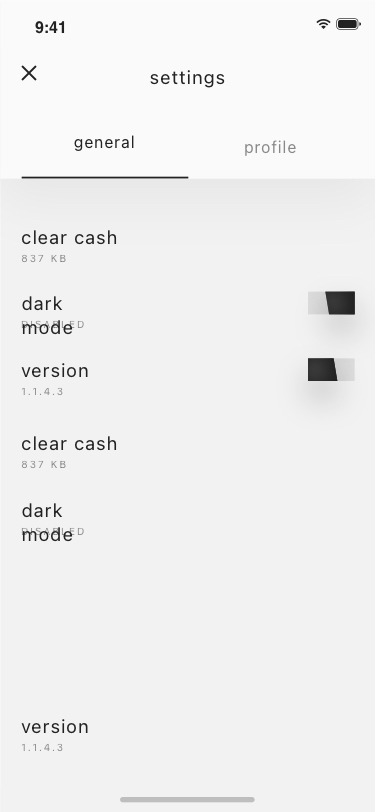
Text in this UI design:
1.1.4.3
version
disabled
dark mode
837 kb
clear cash
1.1.4.3
version
disabled
dark mode
837 kb
clear cash
profile
general
settings
9:41